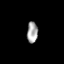
Tissue: prostate
Cell type: T cells
Senescence score: 0.766
Nuclear area (px): 221
Mean DAPI intensity: 167.032